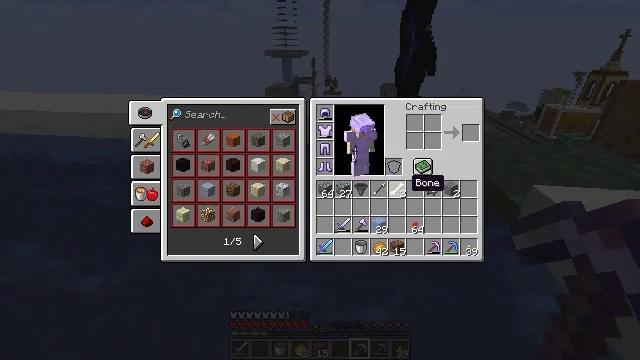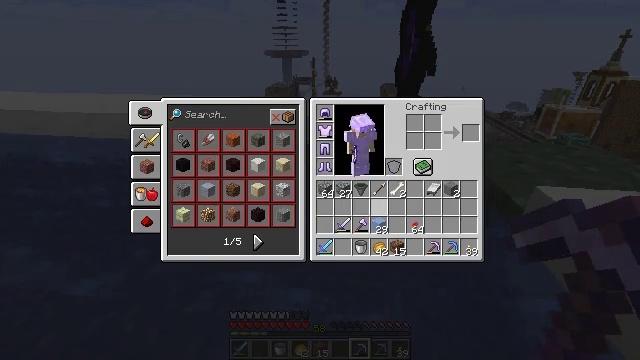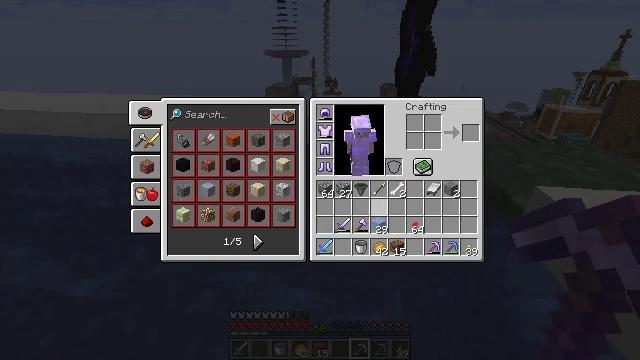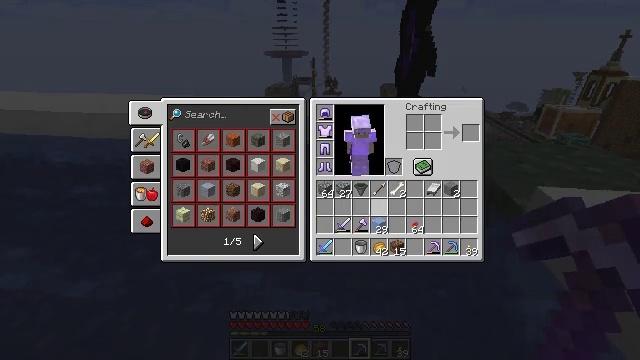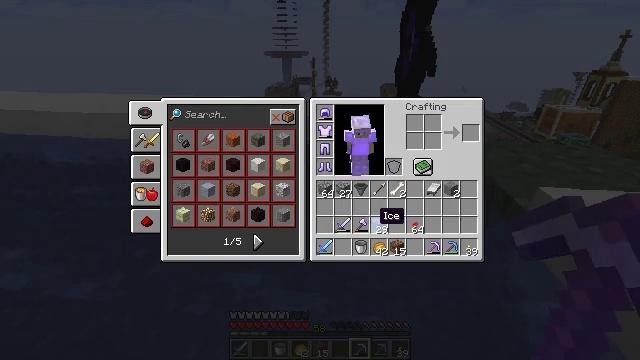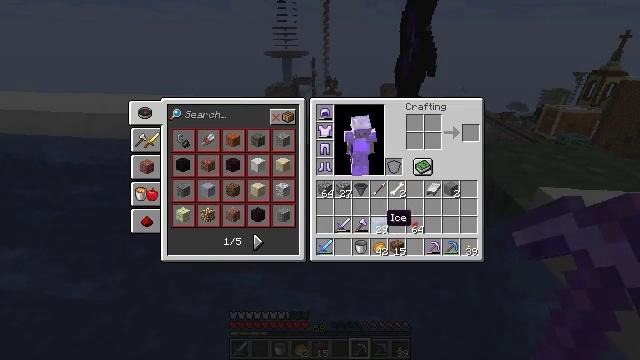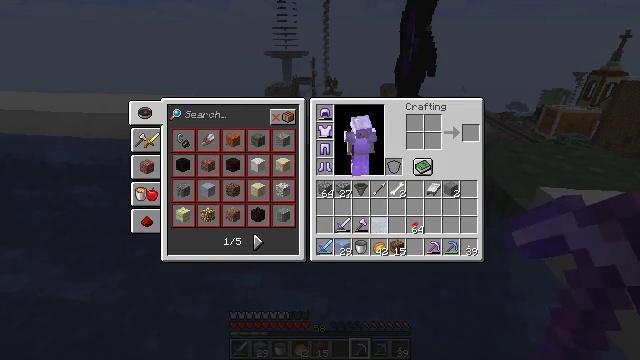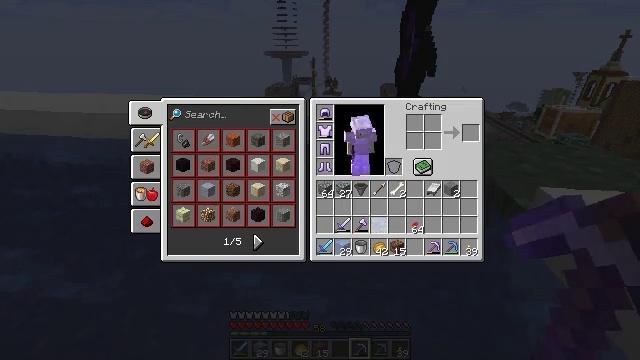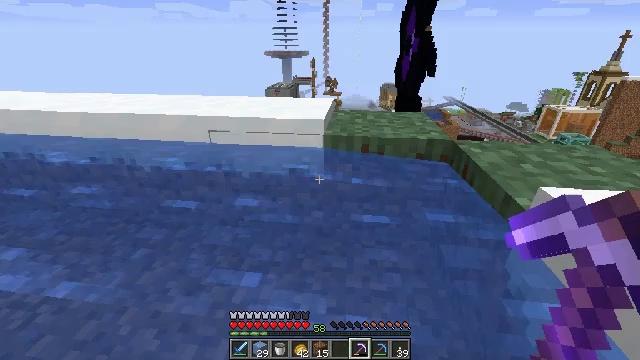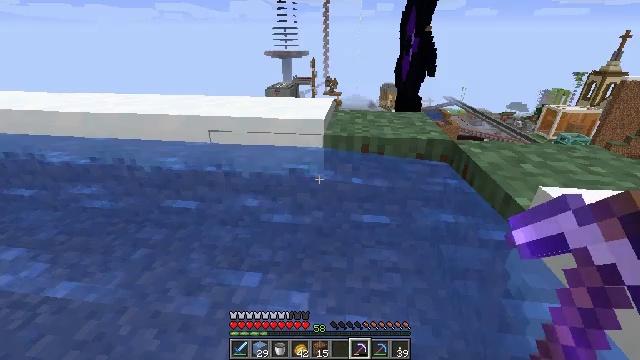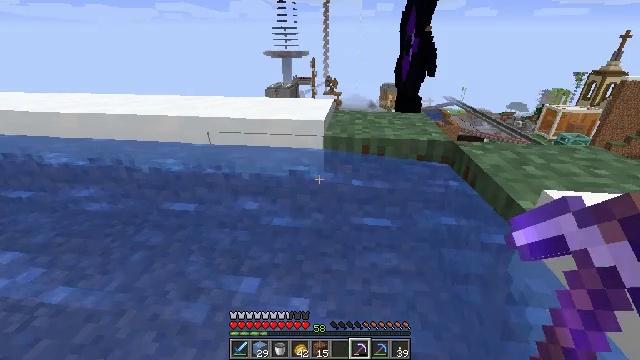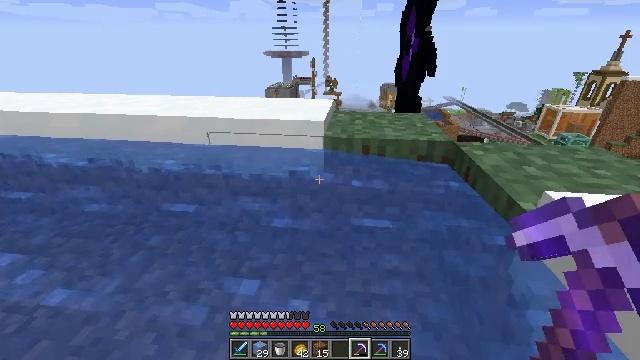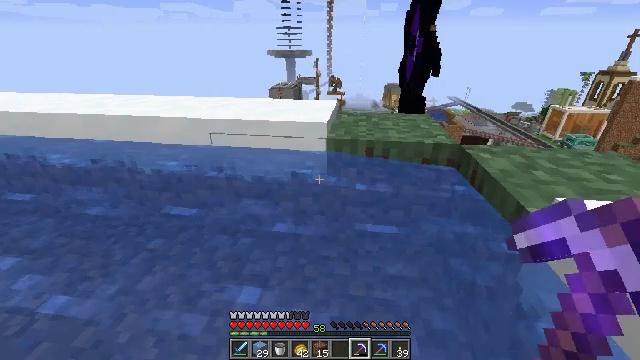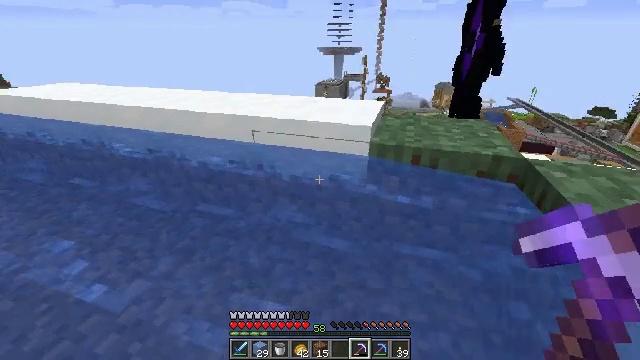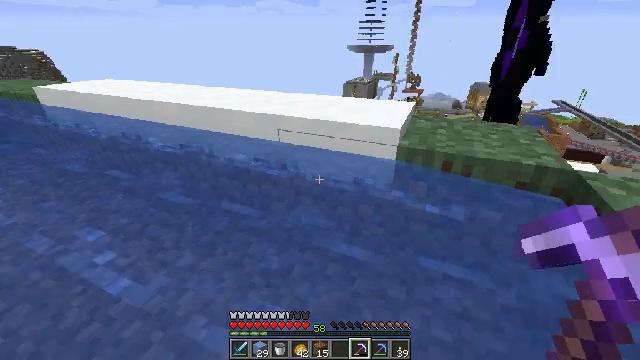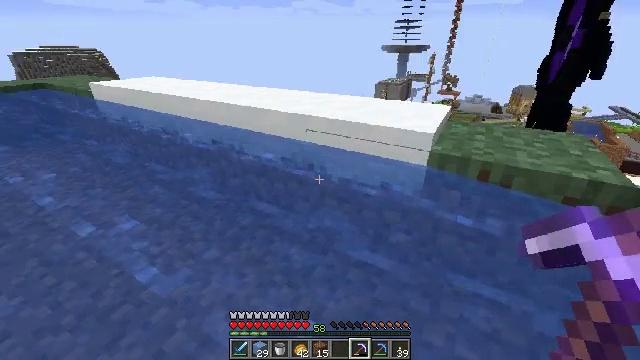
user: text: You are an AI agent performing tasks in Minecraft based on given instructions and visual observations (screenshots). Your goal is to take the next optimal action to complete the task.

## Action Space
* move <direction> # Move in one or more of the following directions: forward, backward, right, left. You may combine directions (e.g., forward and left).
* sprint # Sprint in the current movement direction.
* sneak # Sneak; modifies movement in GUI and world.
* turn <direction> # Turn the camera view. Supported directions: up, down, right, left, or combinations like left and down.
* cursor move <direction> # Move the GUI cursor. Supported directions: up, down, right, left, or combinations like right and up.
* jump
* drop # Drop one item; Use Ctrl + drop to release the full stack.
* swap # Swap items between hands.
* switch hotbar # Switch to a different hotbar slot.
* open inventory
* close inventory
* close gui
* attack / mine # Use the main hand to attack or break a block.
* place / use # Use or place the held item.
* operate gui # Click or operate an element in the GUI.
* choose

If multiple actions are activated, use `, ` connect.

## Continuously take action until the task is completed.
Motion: motion action
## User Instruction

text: Attack the ice to clear a path.
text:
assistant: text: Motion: sneak, cursor move left and down
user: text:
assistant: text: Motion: sneak
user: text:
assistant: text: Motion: sneak
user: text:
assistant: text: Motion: sneak, cursor move down
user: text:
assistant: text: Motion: sneak
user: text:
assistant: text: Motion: sneak, choose
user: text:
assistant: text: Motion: sneak, choose
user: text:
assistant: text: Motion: sneak, choose, close inventory
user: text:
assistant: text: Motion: close inventory
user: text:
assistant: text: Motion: move forward, close inventory
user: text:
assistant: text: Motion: move forward
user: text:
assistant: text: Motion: move forward
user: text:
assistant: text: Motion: move forward, turn left
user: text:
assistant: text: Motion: move forward, turn left
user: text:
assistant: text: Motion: move forward, turn left
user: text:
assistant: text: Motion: move forward, turn left
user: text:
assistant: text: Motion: move forward, turn left and up
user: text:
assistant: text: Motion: move forward, turn left and up
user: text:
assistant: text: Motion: move forward, turn left and up
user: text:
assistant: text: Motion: move forward, turn left
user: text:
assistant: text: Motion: move forward
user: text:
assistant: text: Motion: move forward
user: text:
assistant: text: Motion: move forward
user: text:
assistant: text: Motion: move forward
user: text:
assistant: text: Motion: move forward, turn right
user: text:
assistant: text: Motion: move forward, turn right
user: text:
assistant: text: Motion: move forward
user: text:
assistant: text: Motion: move forward
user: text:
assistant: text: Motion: move forward, turn left
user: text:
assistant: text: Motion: move forward, turn left and up